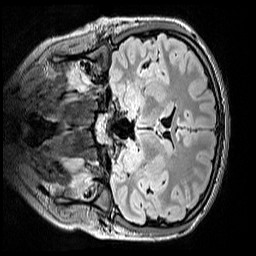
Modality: FLAIR
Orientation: coronal
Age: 13
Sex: female
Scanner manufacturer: siemens
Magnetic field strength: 3 T
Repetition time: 5 s
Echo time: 0.388 s